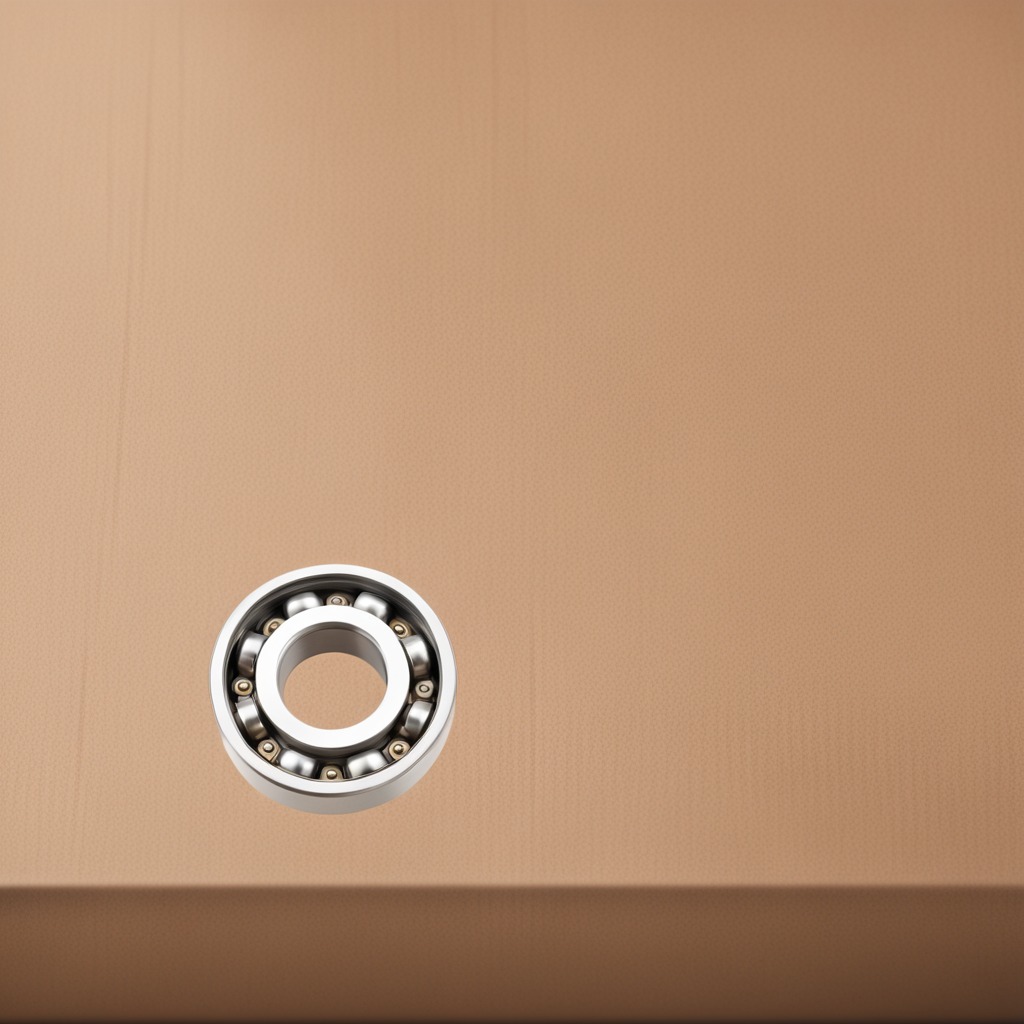
A metal ball bearing is lying on the cardboard box surface.